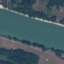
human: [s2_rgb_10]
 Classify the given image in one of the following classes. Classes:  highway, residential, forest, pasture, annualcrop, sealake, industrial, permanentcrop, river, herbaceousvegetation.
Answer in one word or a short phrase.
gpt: River